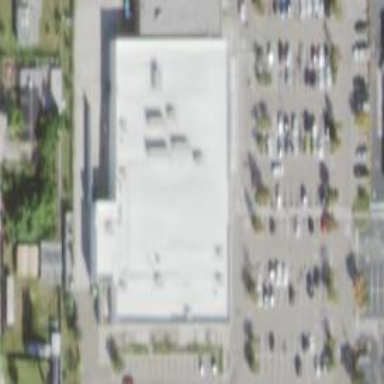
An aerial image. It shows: Building that houses supermarket.